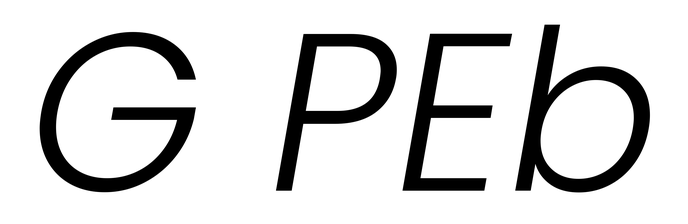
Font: Poppins-LightItalic